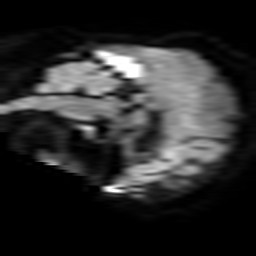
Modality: TRACE
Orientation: sagittal
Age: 45
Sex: female
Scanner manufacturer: philips
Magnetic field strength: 3 T
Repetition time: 3.462 s
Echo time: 0.076 s